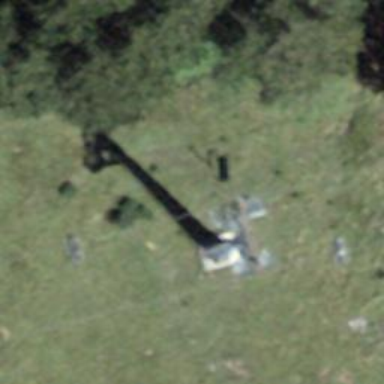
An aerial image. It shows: Pylon for aerialway.